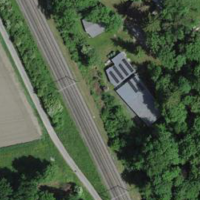
EUNIS habitat code: 57
Species observed at this site:
Lythrum salicaria